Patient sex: M
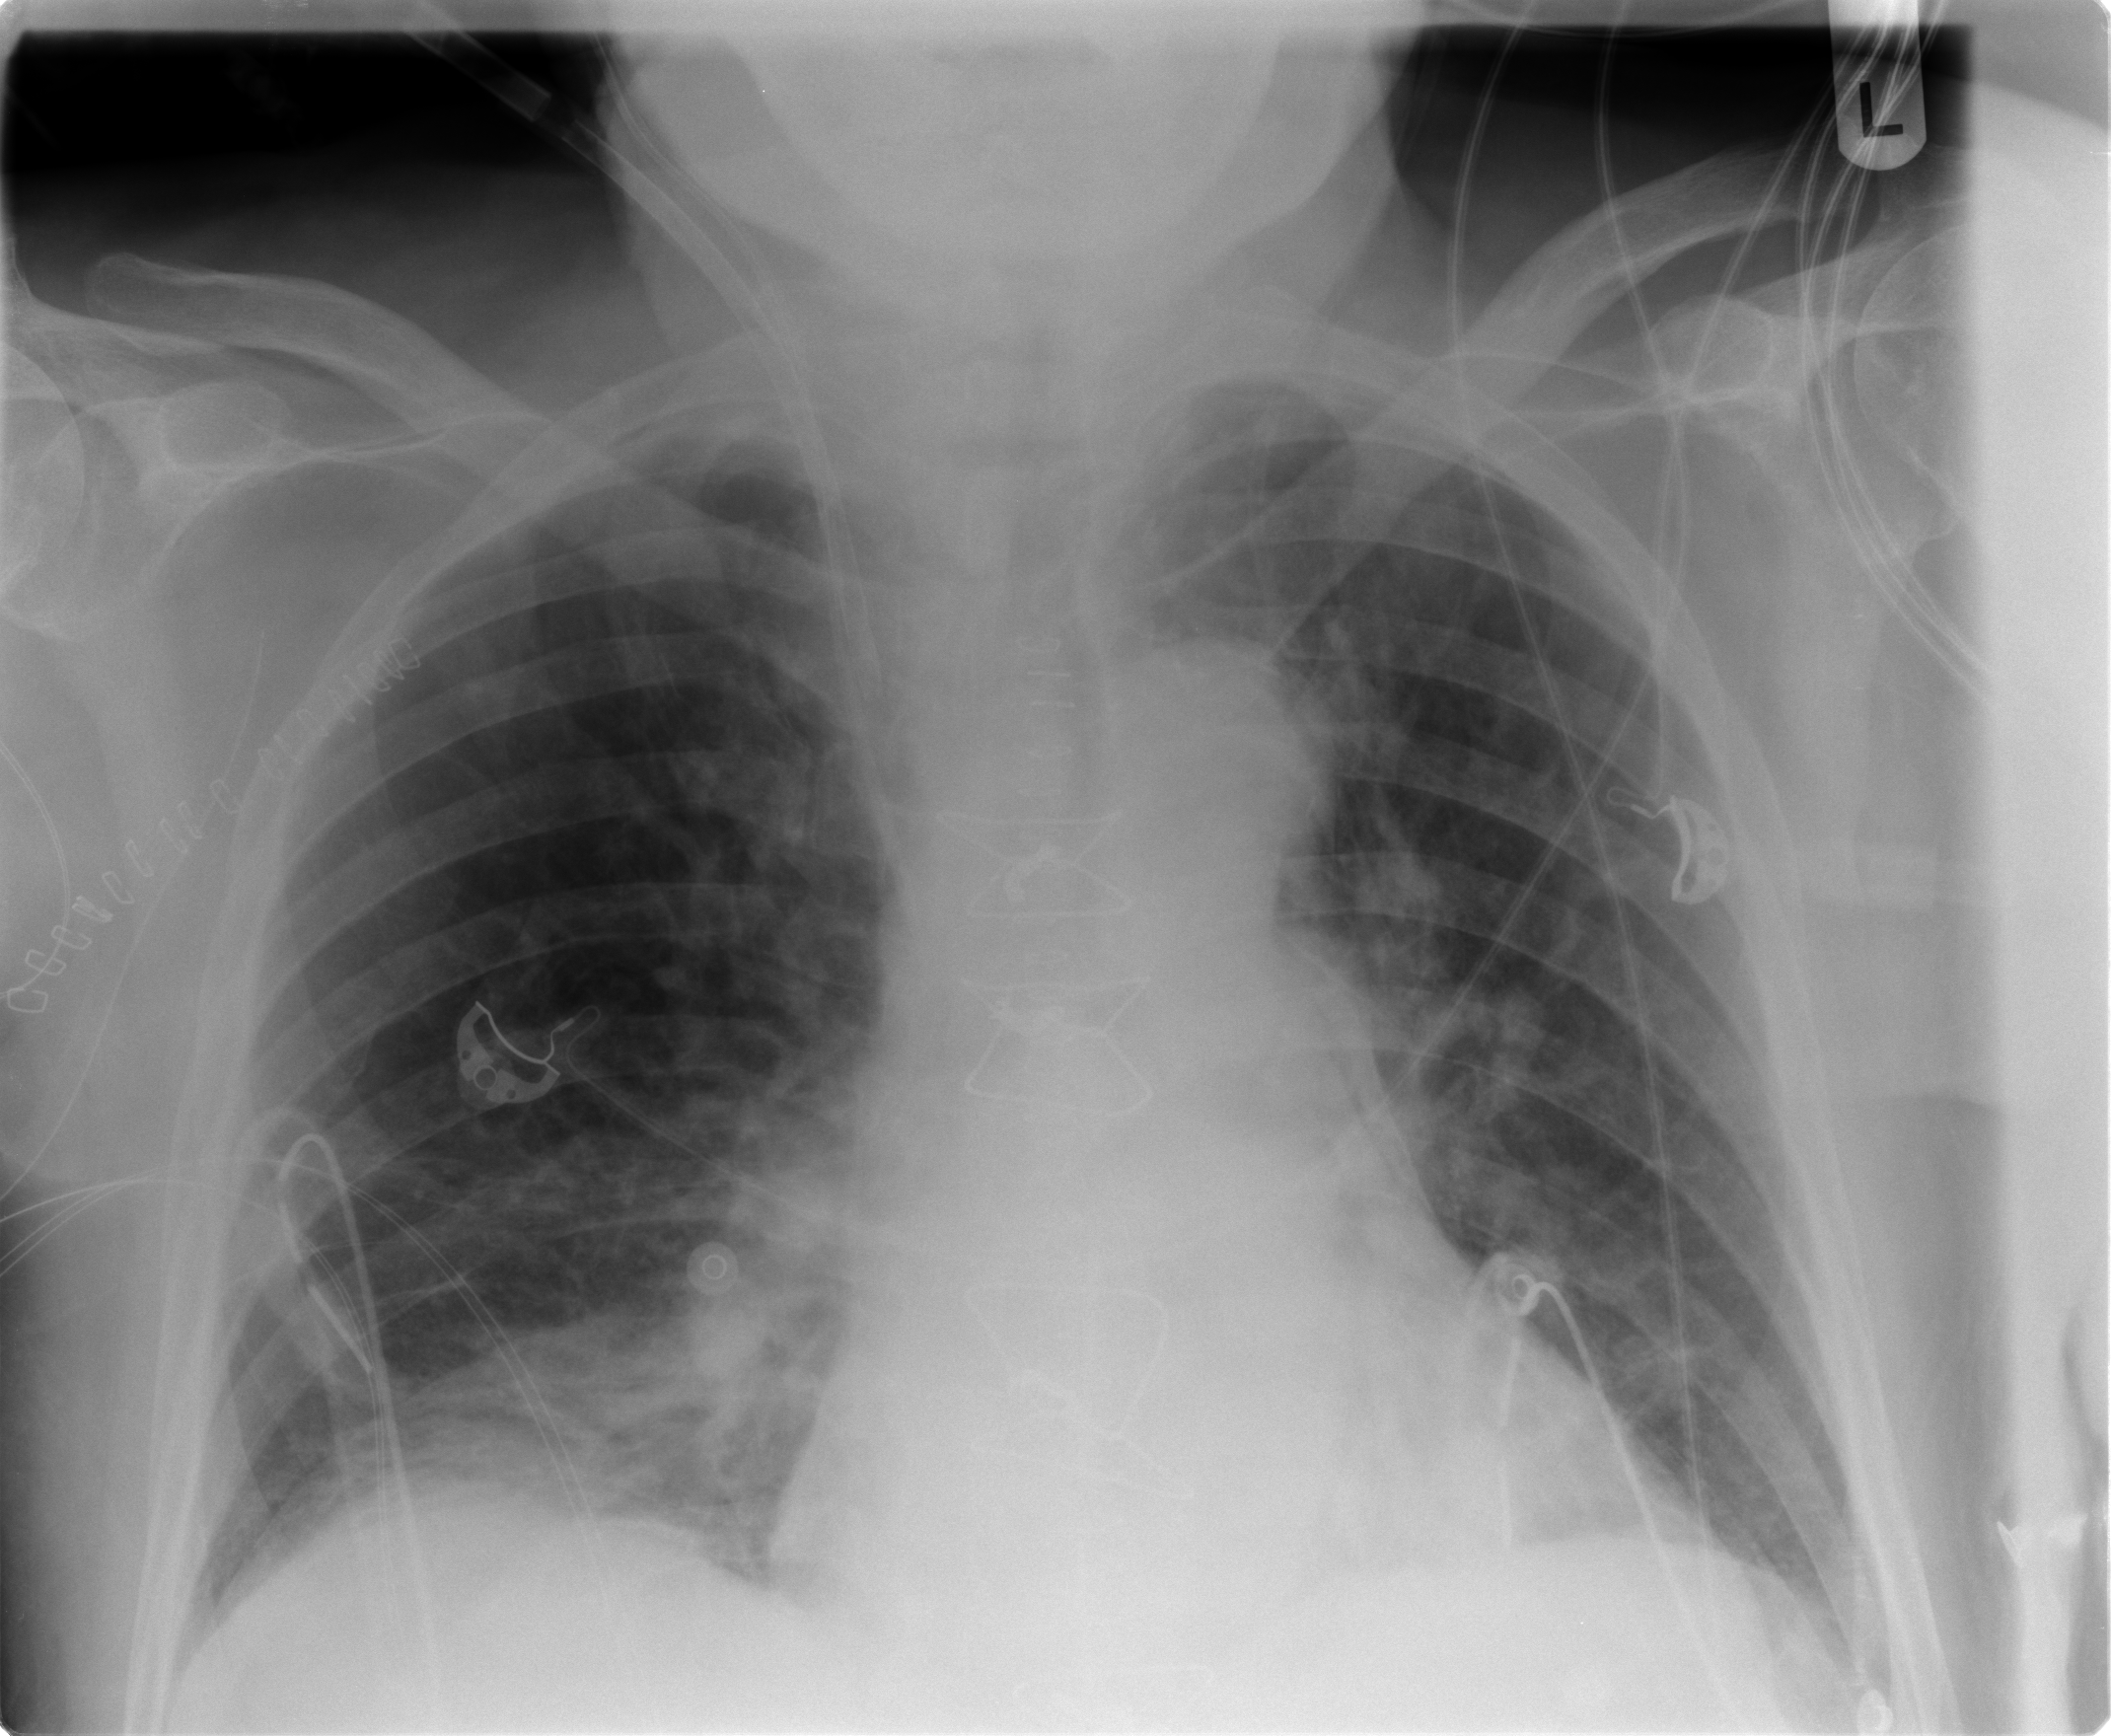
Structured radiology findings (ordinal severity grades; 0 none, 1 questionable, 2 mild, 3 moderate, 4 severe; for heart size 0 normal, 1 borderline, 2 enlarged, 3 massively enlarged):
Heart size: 2
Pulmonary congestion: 1
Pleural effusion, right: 0
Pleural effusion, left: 0
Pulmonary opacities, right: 0
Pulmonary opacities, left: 1
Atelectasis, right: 3
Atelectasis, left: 2